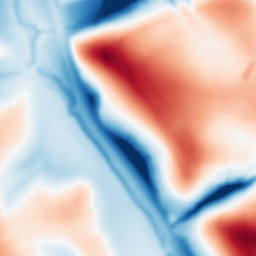
Category: multiscale
Decomposition family: dog_multiscale
Decomposition parameters: sigma_ratio: 1.6
n_scales: 6
base_sigma: 2
Upsampling method: sinc_hamming
Upsampling parameters: scale: 8
kernel_size: 16
Upsampling scale: 8